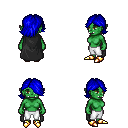
a pixel art fantasy rpg character, female body template, orc, green skin, black cape, white pants, blue swoop hairstyle, gold boots, four views (front, back, left, right), 2x2 character sprite sheet, small pixel art, hard edges, no anti-aliasing